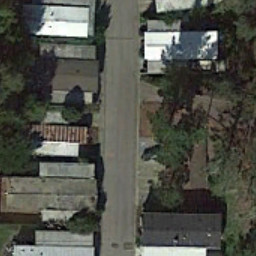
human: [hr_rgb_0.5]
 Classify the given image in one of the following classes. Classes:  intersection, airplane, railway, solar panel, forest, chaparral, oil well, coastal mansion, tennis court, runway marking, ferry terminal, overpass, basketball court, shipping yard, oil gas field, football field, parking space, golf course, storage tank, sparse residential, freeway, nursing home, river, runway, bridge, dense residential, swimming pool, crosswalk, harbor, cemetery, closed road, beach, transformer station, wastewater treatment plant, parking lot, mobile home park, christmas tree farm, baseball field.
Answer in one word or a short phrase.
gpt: mobile home park